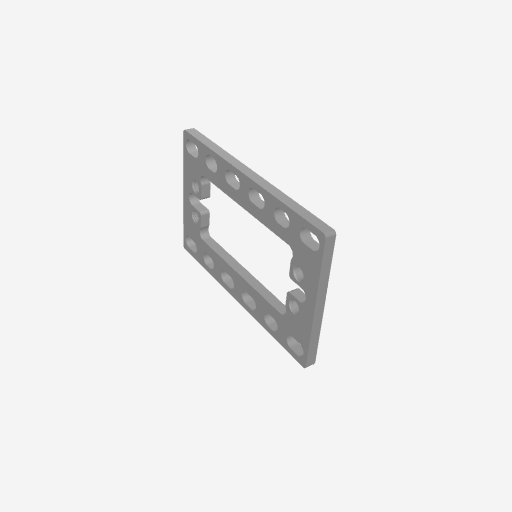
Part: ServoPlate